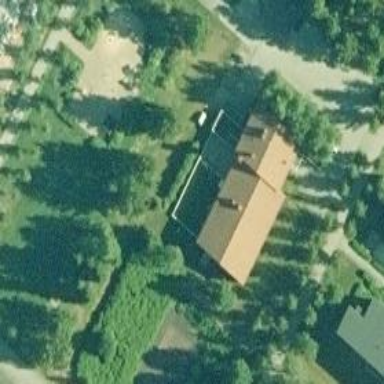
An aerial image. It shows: Kindergarten.